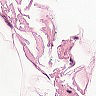
Metastatic tissue present: no